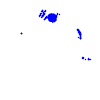
Particle: electron